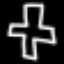
Label: mushroom